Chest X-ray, PA view. Patient: 53 years old, sex F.
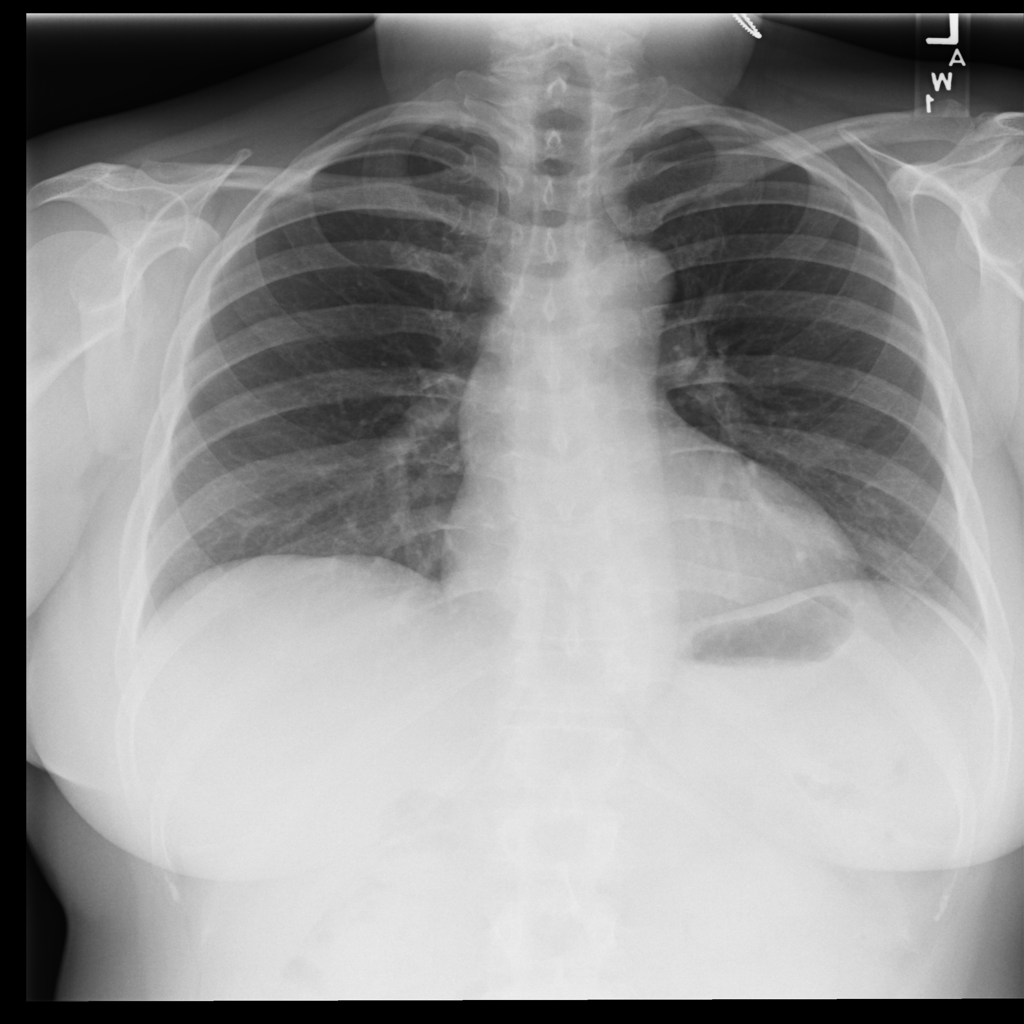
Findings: No Finding